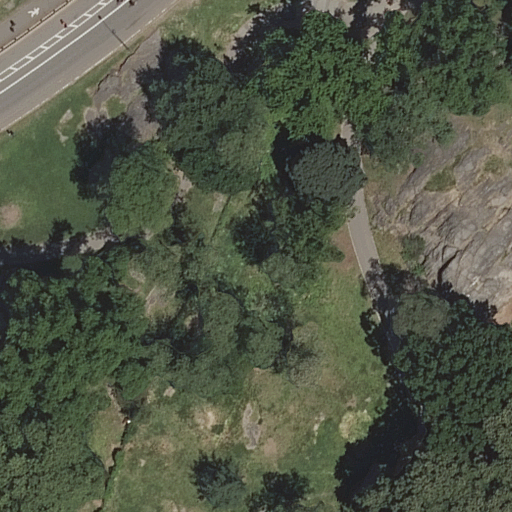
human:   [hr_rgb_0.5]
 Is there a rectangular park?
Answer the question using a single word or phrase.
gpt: yes

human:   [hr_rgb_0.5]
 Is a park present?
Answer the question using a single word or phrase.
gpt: yes

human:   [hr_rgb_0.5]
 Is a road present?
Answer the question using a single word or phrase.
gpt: yes

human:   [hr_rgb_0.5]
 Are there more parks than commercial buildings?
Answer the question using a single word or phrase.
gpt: yes

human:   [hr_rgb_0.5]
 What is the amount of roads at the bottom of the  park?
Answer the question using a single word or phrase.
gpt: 0

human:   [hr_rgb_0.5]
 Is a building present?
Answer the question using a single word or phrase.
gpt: no

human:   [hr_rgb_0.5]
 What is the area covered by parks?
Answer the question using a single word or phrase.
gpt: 10625m2

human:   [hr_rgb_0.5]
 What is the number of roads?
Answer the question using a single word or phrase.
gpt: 9

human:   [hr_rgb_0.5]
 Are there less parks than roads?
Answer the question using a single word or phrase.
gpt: yes

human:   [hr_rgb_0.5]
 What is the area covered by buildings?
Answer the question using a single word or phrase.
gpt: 0m2

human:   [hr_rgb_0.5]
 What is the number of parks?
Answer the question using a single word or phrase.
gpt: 1

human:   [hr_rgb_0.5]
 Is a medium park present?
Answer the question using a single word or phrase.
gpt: no

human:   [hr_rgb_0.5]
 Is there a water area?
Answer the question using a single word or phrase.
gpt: no

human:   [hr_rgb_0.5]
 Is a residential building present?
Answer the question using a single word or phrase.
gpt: no

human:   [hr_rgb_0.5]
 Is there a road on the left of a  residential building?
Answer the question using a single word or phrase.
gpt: no

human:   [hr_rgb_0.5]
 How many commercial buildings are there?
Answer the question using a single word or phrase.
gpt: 0

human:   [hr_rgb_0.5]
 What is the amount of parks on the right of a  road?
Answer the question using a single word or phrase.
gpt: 0

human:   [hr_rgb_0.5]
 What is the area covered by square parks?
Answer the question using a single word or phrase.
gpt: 0m2

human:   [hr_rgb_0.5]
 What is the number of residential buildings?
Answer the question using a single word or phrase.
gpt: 0

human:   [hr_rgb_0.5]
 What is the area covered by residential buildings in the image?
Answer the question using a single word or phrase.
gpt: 0m2

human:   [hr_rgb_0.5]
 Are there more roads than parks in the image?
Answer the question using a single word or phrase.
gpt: yes

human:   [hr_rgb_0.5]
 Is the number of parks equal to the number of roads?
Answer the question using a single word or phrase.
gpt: no

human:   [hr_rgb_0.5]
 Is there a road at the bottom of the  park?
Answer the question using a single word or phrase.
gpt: no

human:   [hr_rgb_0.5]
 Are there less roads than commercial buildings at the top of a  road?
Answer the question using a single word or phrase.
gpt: no

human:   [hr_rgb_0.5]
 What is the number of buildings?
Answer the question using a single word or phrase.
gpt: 0

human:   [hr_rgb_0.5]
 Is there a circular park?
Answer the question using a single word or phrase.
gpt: no

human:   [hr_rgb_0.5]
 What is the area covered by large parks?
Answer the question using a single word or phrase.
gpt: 10625m2

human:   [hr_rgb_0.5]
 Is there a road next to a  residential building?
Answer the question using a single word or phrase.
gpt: no

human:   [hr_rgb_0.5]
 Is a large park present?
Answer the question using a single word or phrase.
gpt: yes

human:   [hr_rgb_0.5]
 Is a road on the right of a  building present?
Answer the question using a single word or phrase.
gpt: no

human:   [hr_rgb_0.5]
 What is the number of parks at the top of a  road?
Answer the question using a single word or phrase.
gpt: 0

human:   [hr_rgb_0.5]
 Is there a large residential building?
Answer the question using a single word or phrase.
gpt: no

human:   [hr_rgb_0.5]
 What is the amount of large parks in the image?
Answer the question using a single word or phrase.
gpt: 1

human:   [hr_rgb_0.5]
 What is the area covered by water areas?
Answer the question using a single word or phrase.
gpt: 0m2

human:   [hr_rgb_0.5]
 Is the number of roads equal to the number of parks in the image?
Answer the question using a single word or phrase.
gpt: no

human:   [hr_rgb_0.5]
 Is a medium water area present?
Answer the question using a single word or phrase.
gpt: no

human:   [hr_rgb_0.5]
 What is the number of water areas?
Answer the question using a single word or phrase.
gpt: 0

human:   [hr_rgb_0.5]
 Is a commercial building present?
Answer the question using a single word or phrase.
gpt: no

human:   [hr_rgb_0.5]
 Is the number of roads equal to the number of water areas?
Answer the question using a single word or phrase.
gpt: no

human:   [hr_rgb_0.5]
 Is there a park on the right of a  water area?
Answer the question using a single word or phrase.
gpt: no

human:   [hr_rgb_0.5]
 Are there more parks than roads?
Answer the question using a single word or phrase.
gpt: no

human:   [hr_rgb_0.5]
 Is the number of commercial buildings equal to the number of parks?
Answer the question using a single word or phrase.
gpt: no

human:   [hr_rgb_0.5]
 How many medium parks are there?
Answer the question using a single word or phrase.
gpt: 0

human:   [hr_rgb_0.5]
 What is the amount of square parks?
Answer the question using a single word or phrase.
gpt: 0

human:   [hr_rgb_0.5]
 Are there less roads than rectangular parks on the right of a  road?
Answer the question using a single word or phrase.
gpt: no

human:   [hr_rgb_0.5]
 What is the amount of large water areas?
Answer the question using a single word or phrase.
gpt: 0

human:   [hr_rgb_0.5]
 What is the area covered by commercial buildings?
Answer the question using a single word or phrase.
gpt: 0m2

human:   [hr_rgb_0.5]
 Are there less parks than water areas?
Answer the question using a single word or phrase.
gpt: no

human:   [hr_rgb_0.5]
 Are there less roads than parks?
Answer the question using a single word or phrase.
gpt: no

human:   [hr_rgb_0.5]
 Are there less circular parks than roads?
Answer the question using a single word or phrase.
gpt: yes

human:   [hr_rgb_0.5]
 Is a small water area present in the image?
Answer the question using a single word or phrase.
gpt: no

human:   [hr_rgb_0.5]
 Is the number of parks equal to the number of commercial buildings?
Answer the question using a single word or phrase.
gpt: no

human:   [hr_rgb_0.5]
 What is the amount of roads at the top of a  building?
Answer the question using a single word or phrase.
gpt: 0

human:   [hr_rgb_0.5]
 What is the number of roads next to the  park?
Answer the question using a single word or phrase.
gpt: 9

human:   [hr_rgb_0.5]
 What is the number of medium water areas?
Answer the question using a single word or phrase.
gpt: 0

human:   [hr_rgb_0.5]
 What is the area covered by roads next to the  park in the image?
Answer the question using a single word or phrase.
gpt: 0m2

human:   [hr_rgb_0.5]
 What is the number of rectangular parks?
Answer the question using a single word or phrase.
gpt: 1

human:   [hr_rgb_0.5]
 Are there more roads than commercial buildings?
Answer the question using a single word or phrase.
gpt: yes

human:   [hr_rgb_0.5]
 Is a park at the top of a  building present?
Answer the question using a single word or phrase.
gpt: no

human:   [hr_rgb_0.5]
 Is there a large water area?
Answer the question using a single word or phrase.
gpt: no

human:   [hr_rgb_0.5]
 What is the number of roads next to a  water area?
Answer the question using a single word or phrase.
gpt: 0

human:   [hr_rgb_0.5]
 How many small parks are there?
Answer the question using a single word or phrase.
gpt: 0

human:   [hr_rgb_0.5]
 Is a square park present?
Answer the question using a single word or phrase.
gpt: no

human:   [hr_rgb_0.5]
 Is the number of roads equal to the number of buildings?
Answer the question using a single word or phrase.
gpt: no